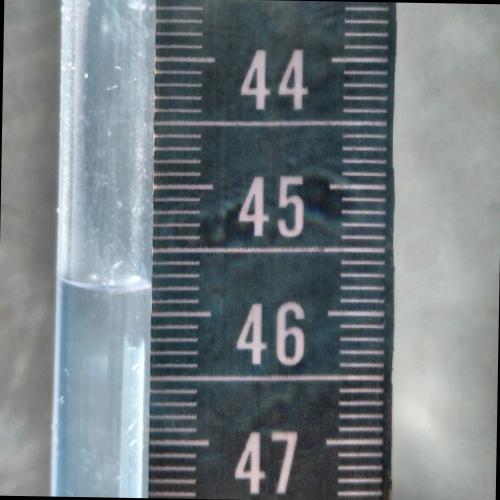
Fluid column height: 45.8 cm